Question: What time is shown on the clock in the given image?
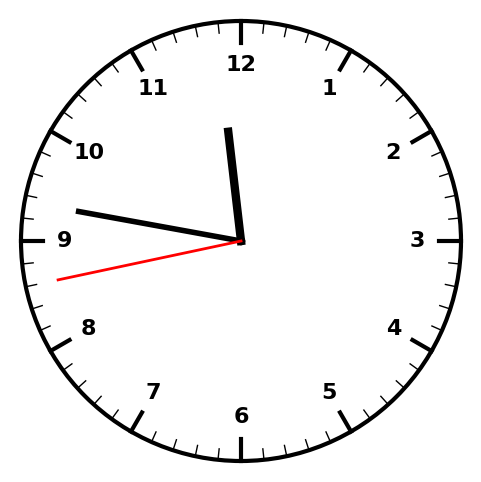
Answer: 11:46:43